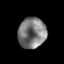
Tissue: prostate
Cell type: T cells
Senescence score: 0.2473
Nuclear area (px): 834
Mean DAPI intensity: 123.408